Chest X-ray:
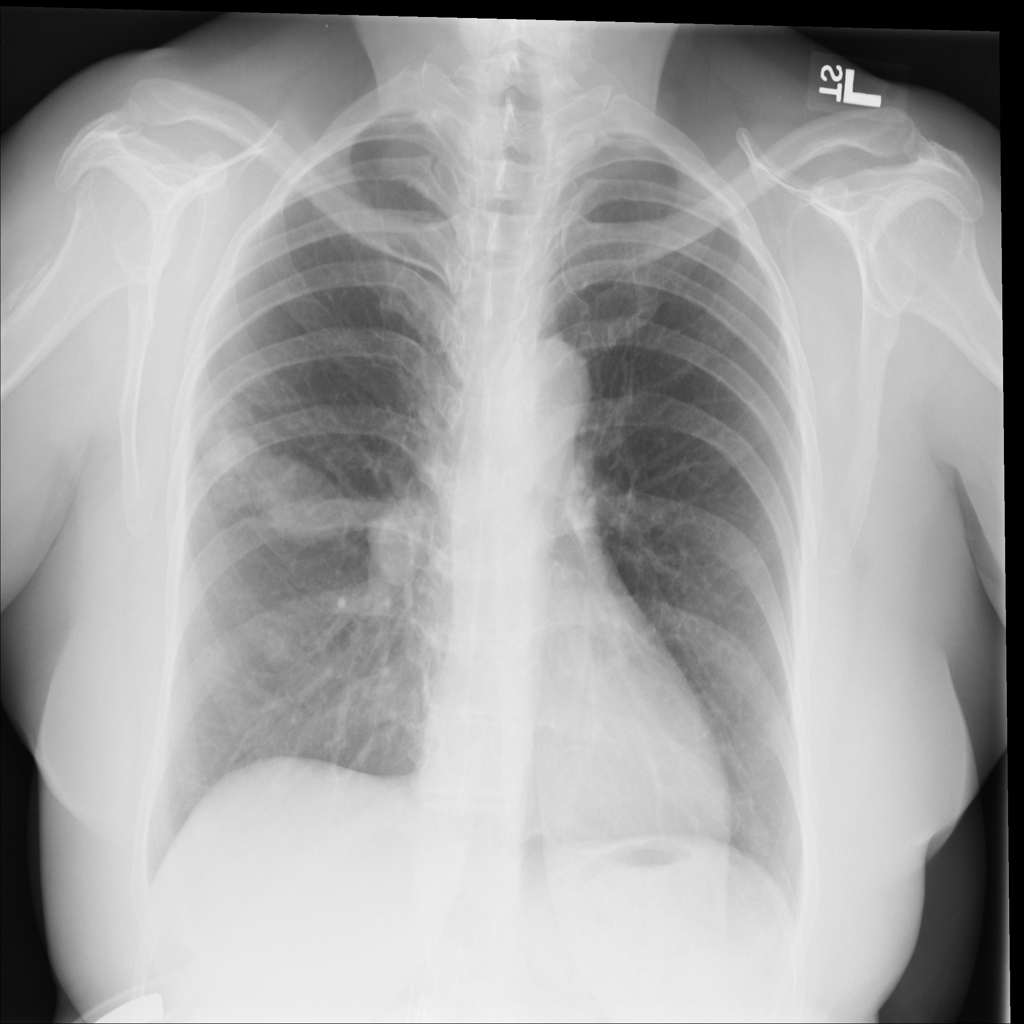
Findings: Mass, Nodule, Consolidation
No abnormal finding: no